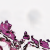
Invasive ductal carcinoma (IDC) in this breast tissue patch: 0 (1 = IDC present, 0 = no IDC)